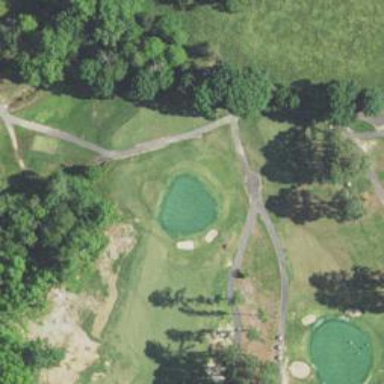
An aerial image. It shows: Golf hole.